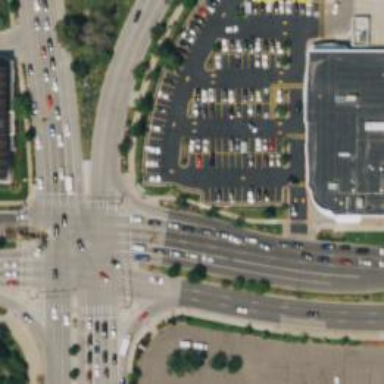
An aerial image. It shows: Asphalt road with secondary link designation.